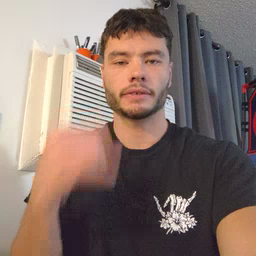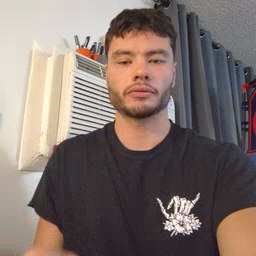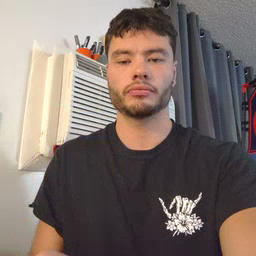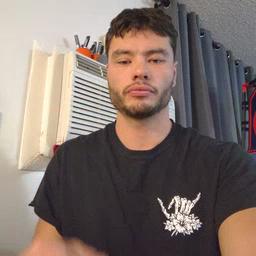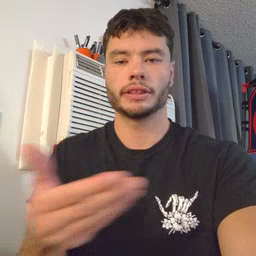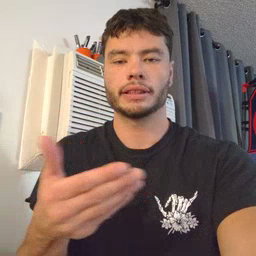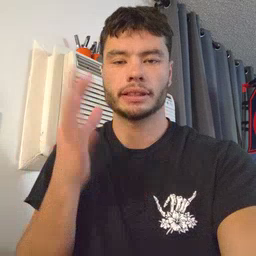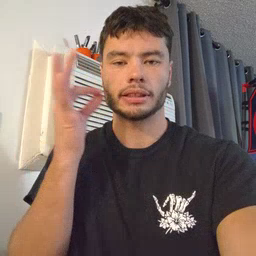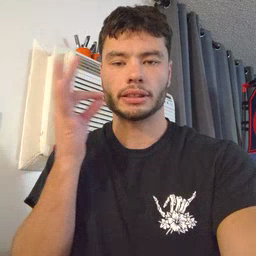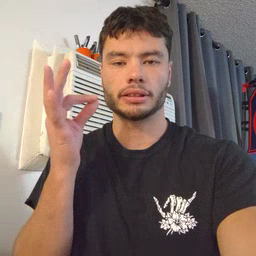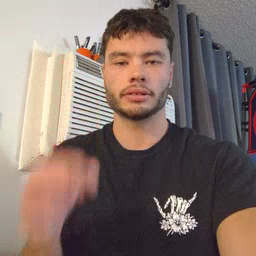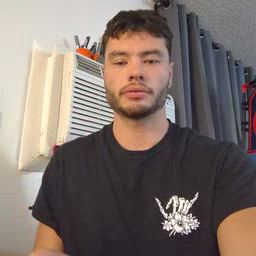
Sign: kitty